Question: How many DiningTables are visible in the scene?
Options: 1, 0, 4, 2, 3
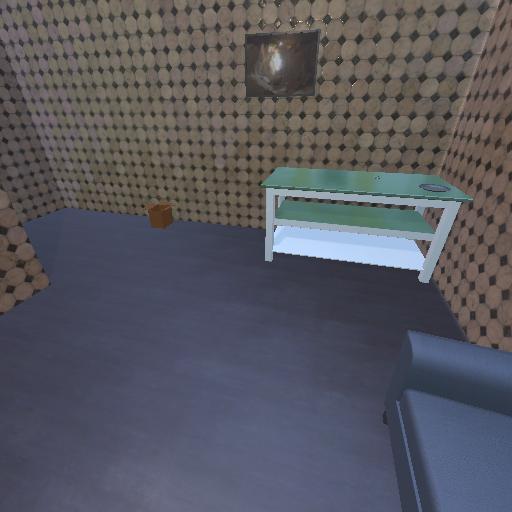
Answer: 1